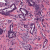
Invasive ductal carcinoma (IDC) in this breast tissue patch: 1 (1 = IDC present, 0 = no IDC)